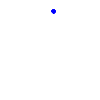
Particle: pion